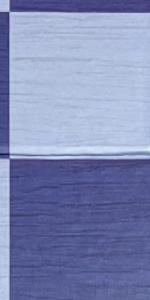
Label: Empty